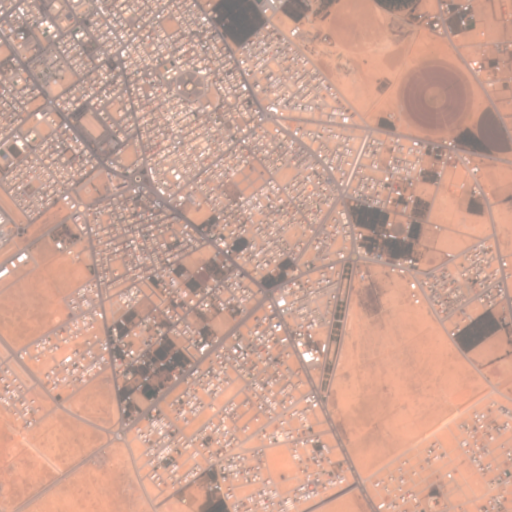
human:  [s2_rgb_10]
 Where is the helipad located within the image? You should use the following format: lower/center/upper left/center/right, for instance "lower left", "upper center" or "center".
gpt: The helipad is located in the upper left of the image.
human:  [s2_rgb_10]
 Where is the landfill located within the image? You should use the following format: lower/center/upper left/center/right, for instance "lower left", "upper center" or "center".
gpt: The landfill is located in the upper left of the image.
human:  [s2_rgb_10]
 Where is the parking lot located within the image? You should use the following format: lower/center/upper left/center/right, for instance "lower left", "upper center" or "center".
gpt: The parking lot is located in the upper center of the image.
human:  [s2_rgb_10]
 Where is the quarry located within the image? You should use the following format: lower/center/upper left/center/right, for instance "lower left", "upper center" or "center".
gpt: The quarry is located in the center left of the image.
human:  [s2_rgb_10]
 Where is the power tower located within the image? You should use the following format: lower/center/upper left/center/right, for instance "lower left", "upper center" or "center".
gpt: There is no power tower in the image.